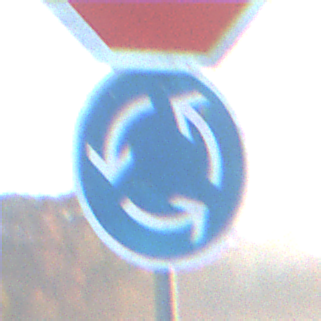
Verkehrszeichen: Kreisverkehr
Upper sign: Stop
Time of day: Dawn
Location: Outdoor (Nature)
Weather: Clear
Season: NotSpecified
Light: Natural